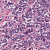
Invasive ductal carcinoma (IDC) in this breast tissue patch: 1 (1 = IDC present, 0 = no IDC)